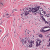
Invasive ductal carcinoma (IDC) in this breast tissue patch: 0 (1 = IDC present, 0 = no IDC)